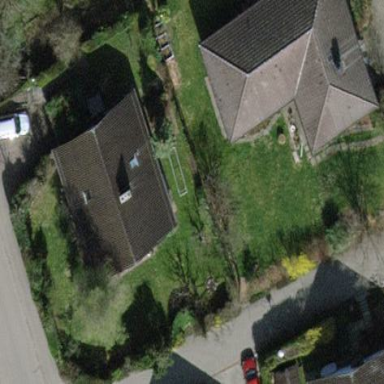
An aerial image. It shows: Detached building.